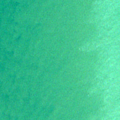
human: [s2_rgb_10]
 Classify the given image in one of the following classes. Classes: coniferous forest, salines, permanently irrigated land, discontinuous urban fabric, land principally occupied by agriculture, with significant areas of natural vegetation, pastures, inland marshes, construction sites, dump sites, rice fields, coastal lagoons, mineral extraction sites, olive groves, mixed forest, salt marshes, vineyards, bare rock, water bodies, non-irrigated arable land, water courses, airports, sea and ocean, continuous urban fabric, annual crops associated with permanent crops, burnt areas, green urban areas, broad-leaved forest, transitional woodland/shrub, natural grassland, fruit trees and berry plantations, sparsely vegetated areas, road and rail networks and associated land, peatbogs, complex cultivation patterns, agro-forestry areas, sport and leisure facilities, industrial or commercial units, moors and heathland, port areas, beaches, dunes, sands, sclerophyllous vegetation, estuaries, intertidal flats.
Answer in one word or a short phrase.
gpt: sea and ocean